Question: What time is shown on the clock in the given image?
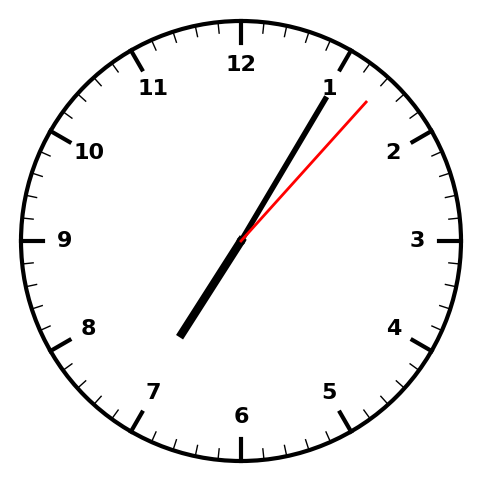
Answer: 07:05:07